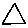
Label: triangle